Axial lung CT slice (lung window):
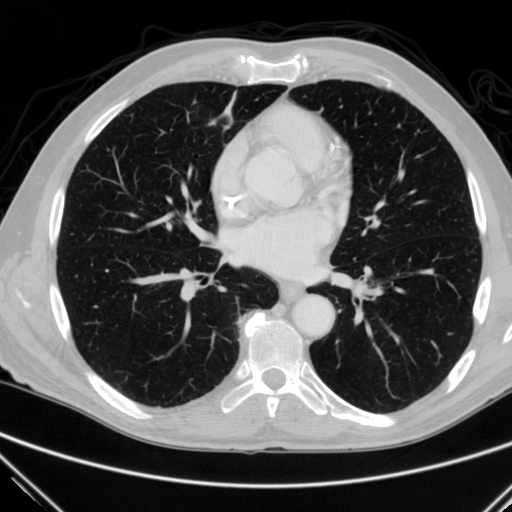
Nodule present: no